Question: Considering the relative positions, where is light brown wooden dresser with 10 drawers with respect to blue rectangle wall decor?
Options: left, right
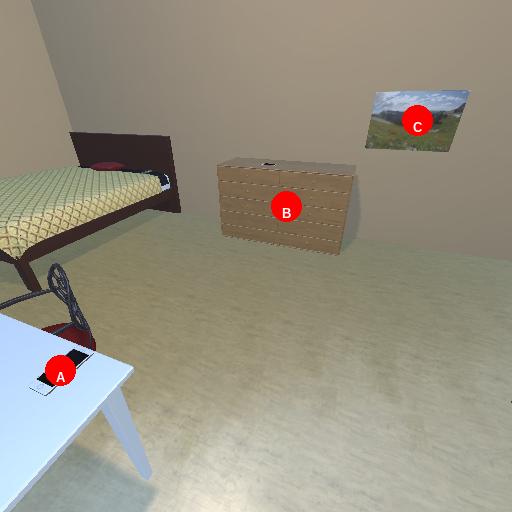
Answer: left